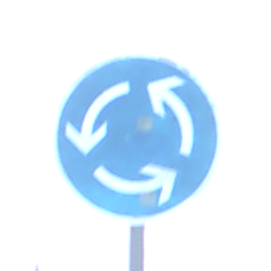
Verkehrszeichen: Kreisverkehr
Umgebung: Outdoor, Nature
Tageszeit: SunriseSunset
Wetter: PartlyCloudy
Licht: Natural
Jahreszeit: NotSpecified
Kontrast: LowContrast